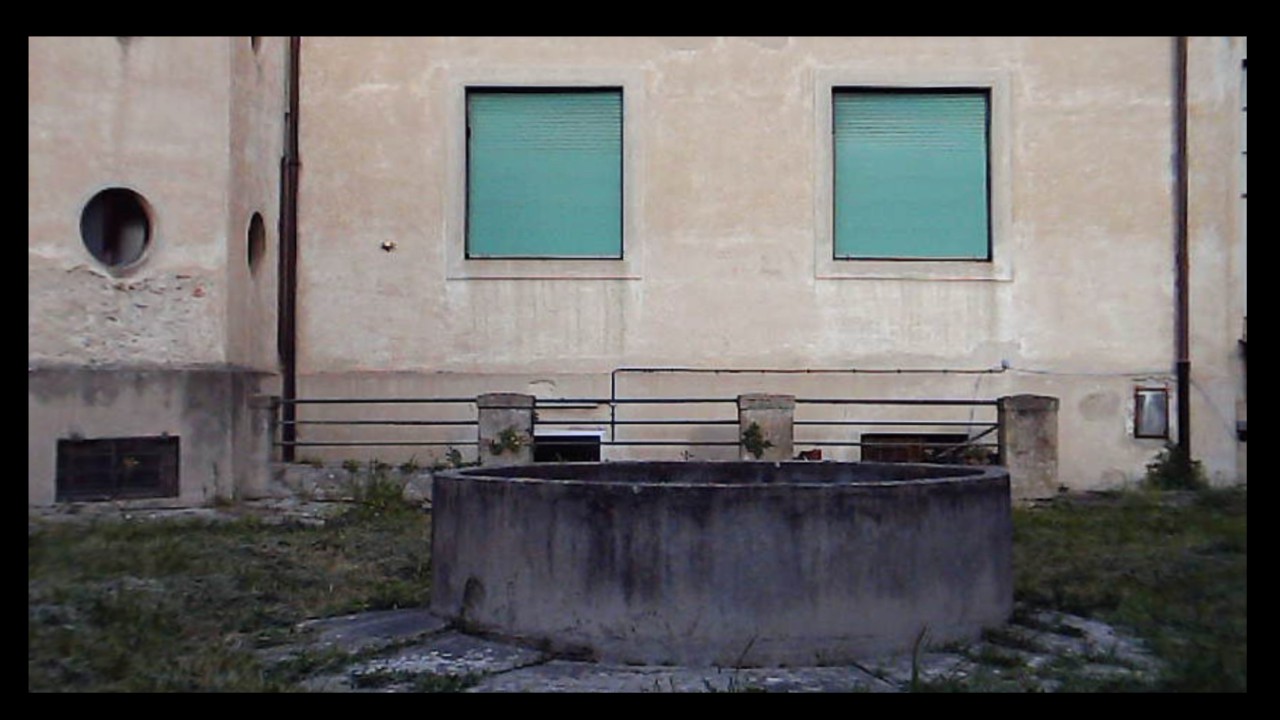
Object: DarwinFPV cineape20